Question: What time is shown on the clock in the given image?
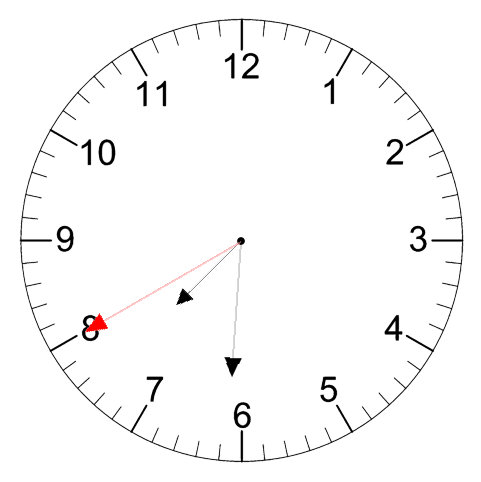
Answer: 07:30:40